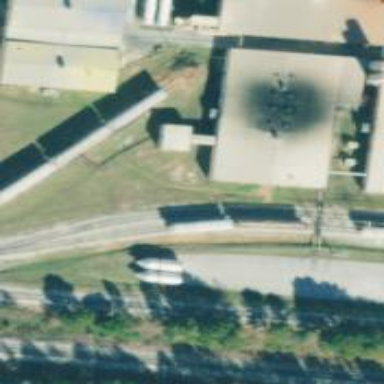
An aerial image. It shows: Railway spur service.